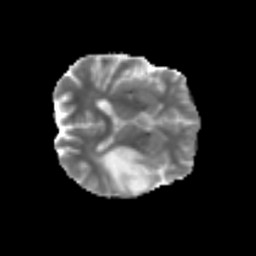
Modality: MD
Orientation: axial
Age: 61
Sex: male
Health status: ill
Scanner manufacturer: siemens
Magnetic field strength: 3 T
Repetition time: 8.7 s
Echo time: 0.11 s